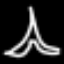
Label: The Eiffel Tower